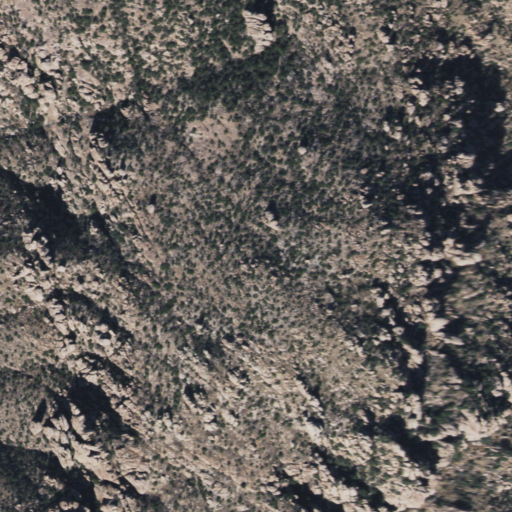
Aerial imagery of mountain in Arizona named Riggs Mountain containing shrub, evergreen forest, and grassland